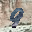
Label: 9